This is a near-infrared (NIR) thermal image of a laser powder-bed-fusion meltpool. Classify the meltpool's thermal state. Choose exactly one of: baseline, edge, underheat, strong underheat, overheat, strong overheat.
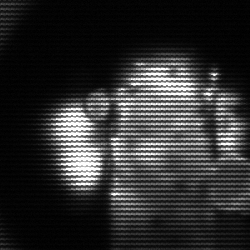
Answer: strong underheat